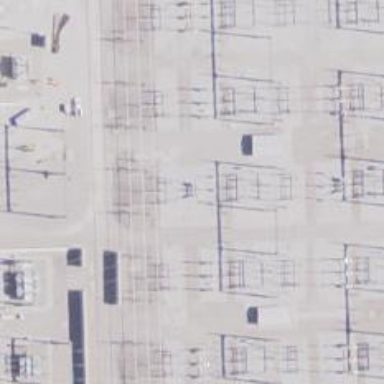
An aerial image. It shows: Switch used for power control.